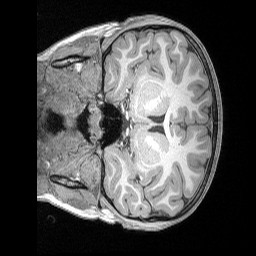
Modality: T1w
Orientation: coronal
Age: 9
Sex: male
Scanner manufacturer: siemens
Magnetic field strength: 3 T
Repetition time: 2.53 s
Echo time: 0.00164 s